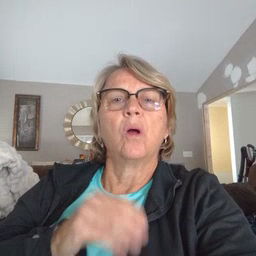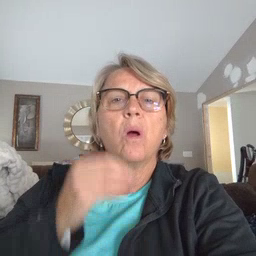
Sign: hair